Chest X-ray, PA view. Patient: 47 years old, sex F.
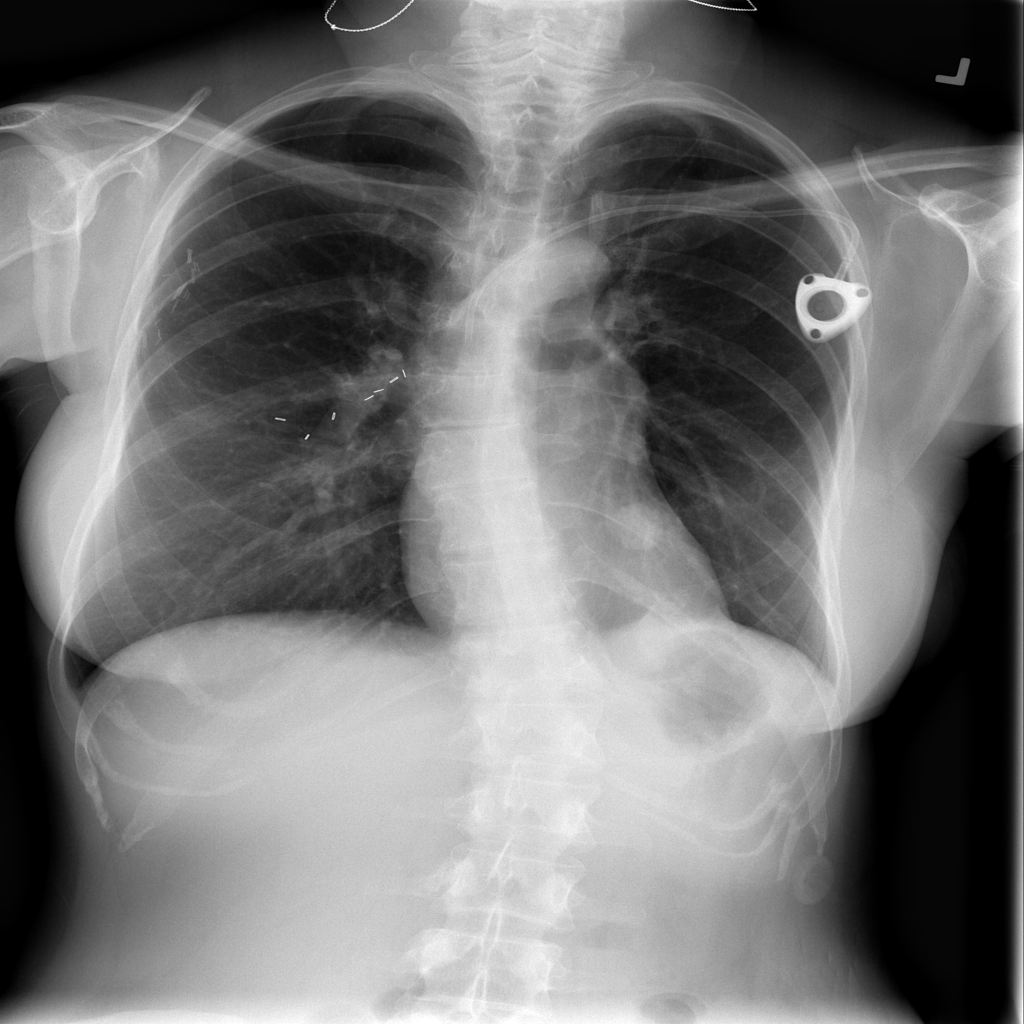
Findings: Nodule